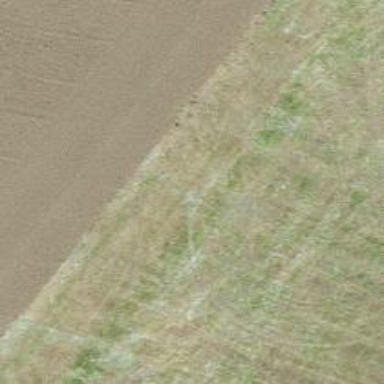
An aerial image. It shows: Track with very rough surface.